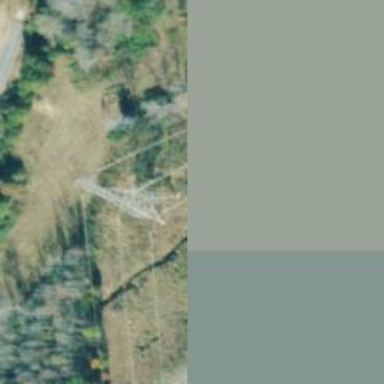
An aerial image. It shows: Lattice structure tower used for power transmission.